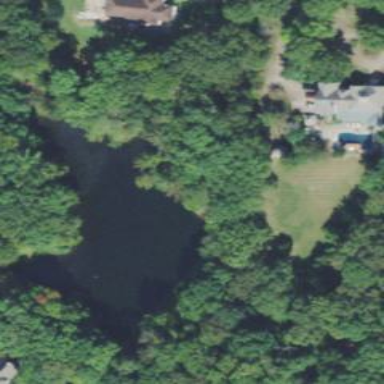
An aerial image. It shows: Pond surrounded by natural water.